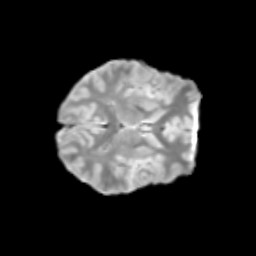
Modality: T2w
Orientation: axial
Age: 11
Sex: female
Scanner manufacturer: siemens
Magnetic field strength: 3 T
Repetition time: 3.8 s
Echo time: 0.07 s